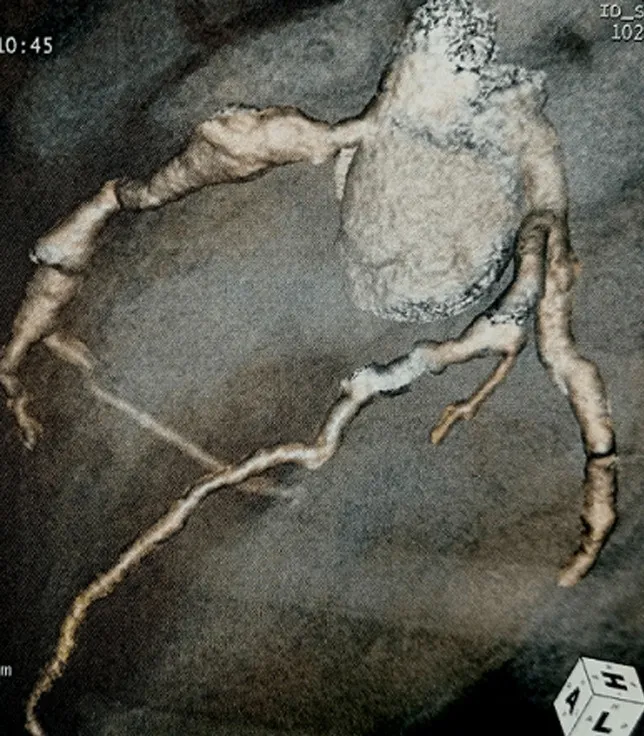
coronary CT angiography revealed multiple coronary aneurysms involving all 3 major coronary arteries.
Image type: radiology (ct)